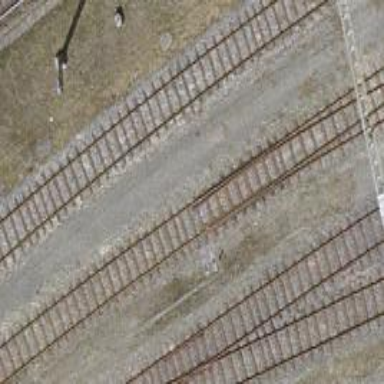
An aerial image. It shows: Railway switch.